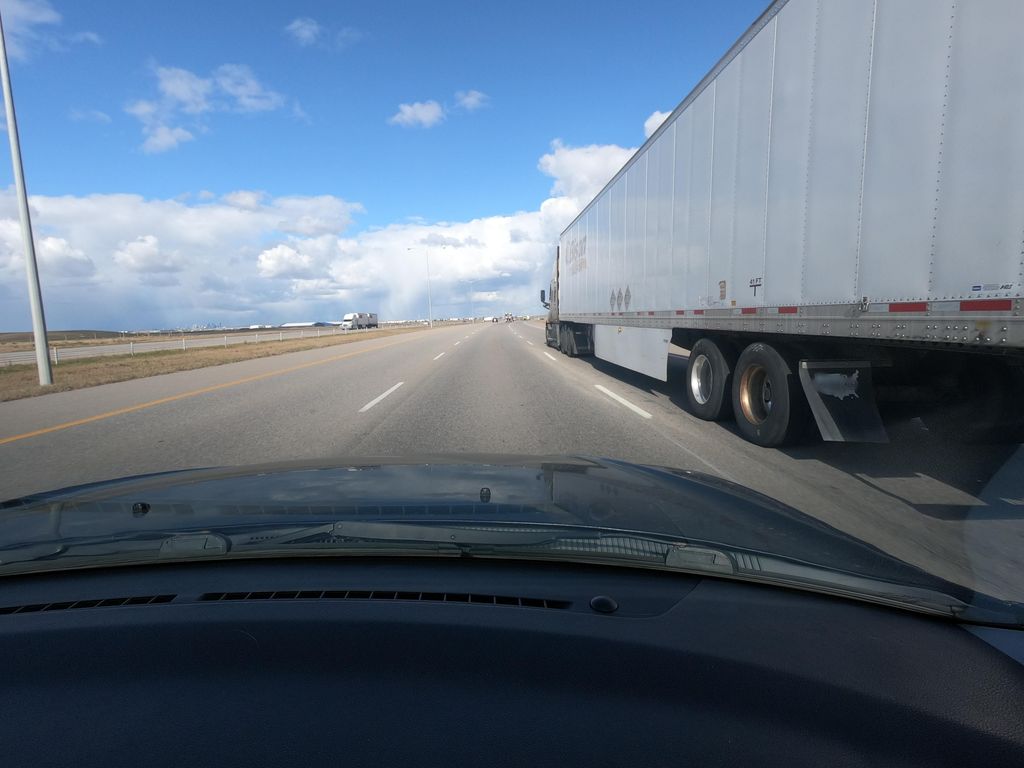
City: calgary